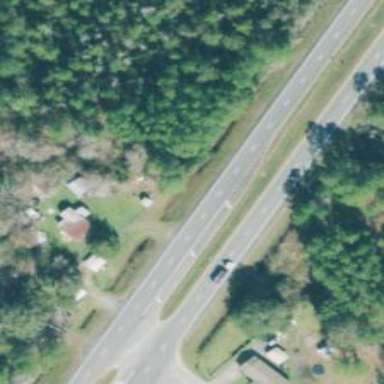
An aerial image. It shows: Asphalt trunk highway classified as expressway.